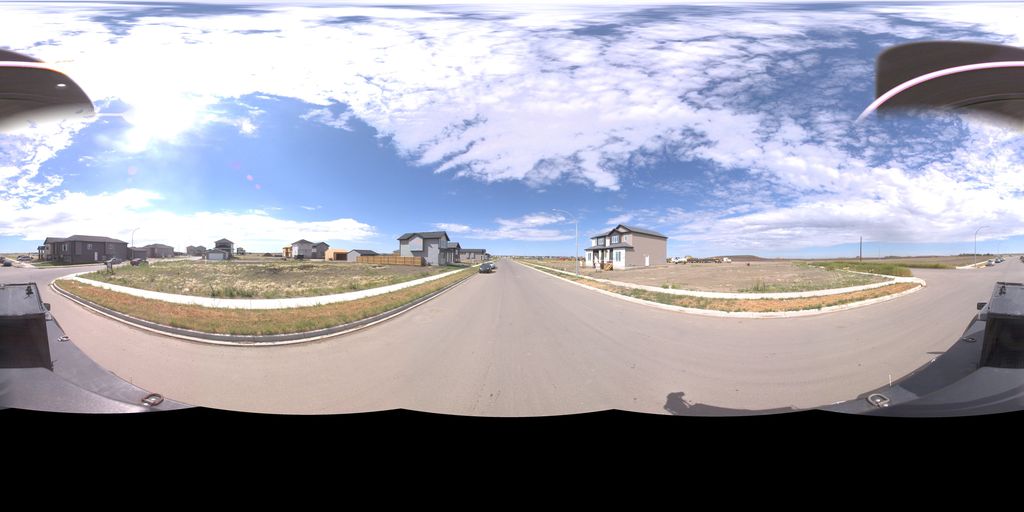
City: saskatoon